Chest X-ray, PA view. Patient: 45 years old, sex F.
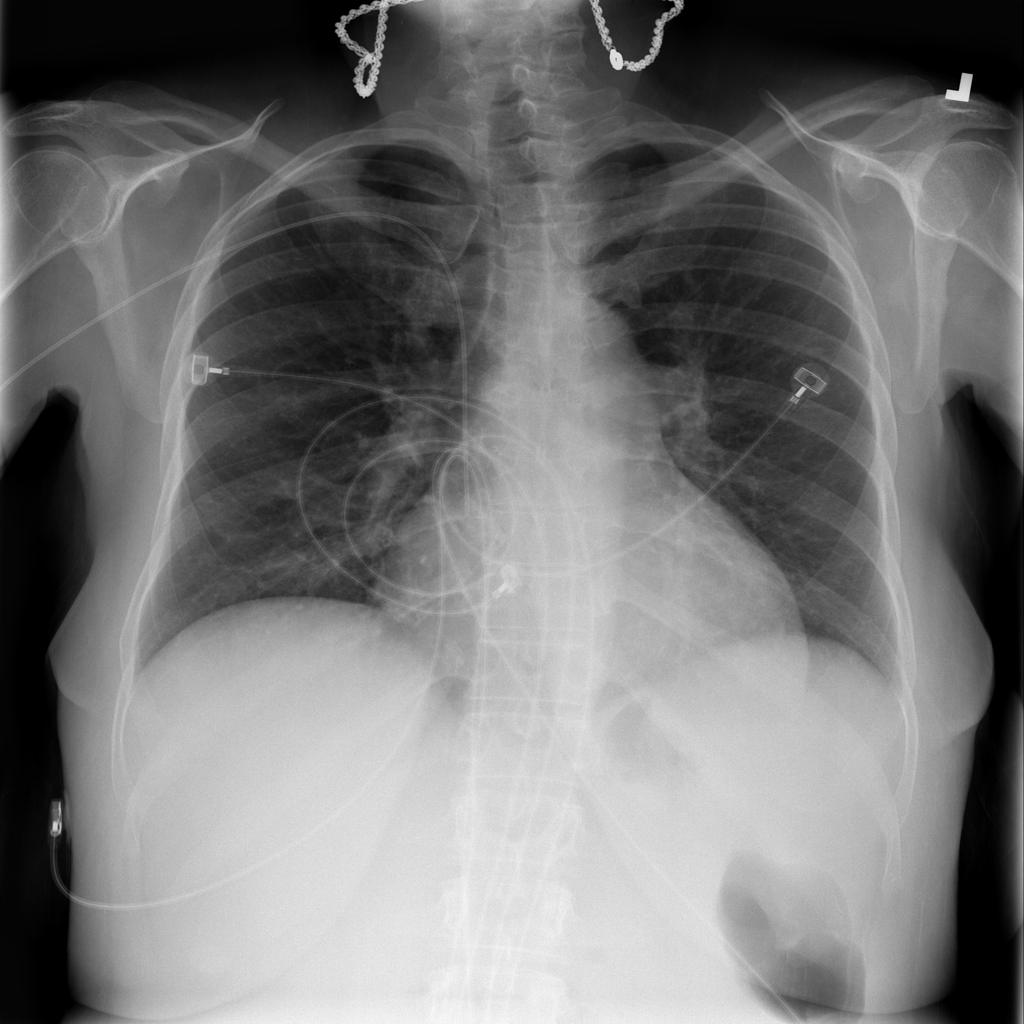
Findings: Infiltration